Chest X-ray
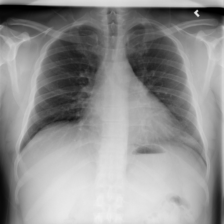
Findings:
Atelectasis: negative
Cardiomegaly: positive
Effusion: negative
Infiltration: negative
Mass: negative
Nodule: negative
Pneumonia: negative
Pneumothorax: negative
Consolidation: negative
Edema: negative
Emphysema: negative
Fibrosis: negative
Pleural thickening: negative
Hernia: negative